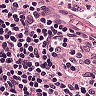
Metastatic tissue present: no